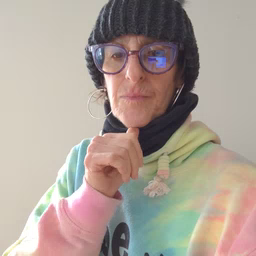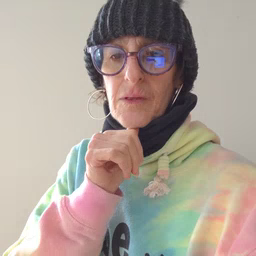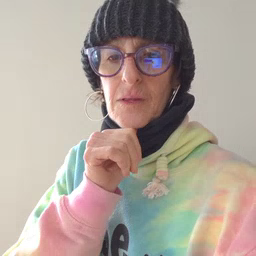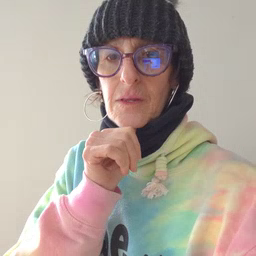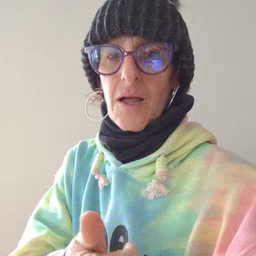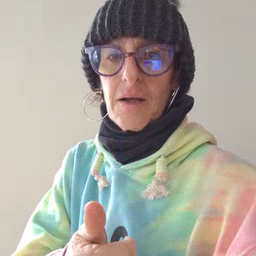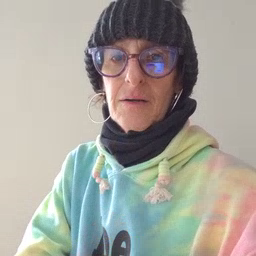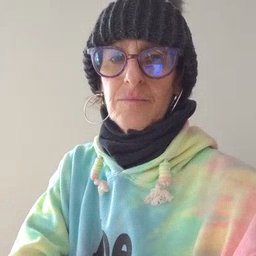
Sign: not